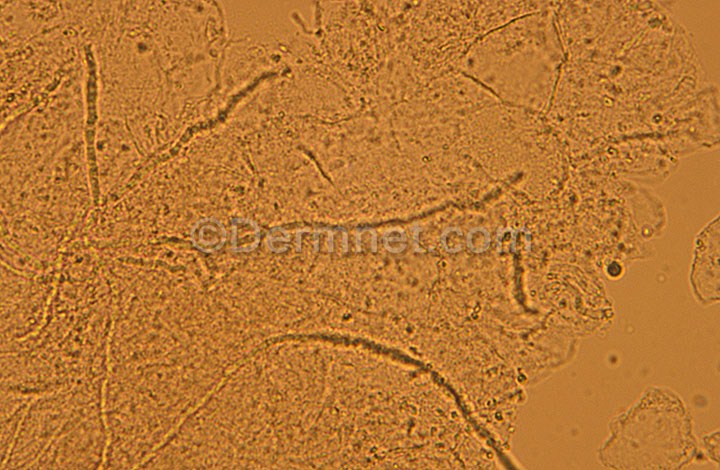
Disease: Tinea Ringworm Candidiasis and other Fungal Infections